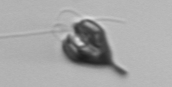
Label: Pyramimonas_longicauda